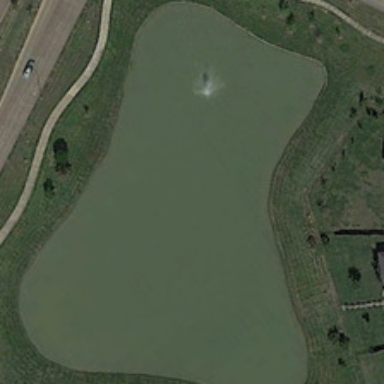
The pond with green bank is next to villas with gray roofs and a road with a car .